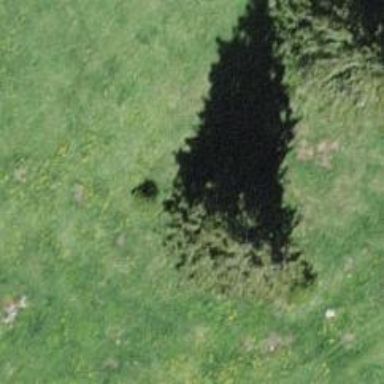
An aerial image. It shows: Needle-leaved tree in nature.